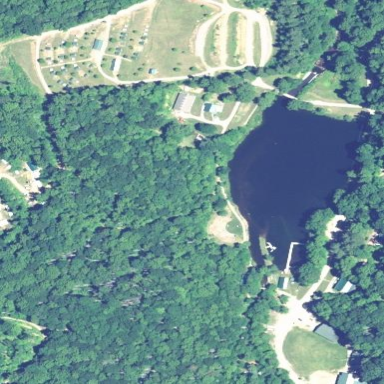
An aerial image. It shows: Summer camp set on leisure land.